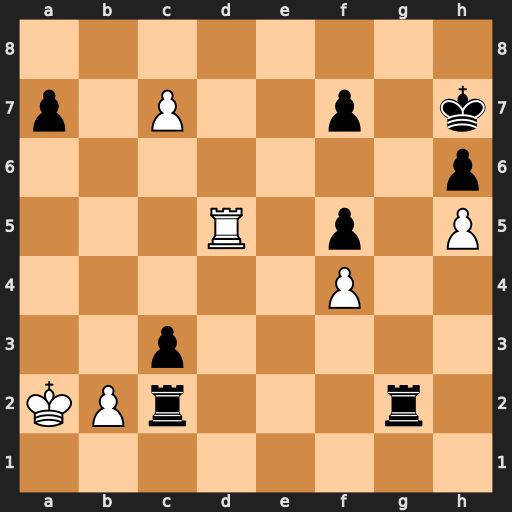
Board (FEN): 8/p1P2p1k/7p/3R1p1P/5P2/2p5/KPr3r1/8
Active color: w
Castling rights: -
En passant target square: -
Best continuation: c8=Q Rxb2+ Ka3